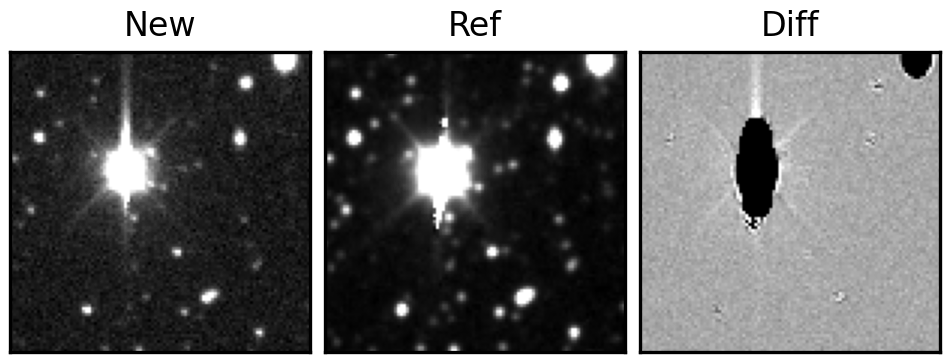
Label: bogus